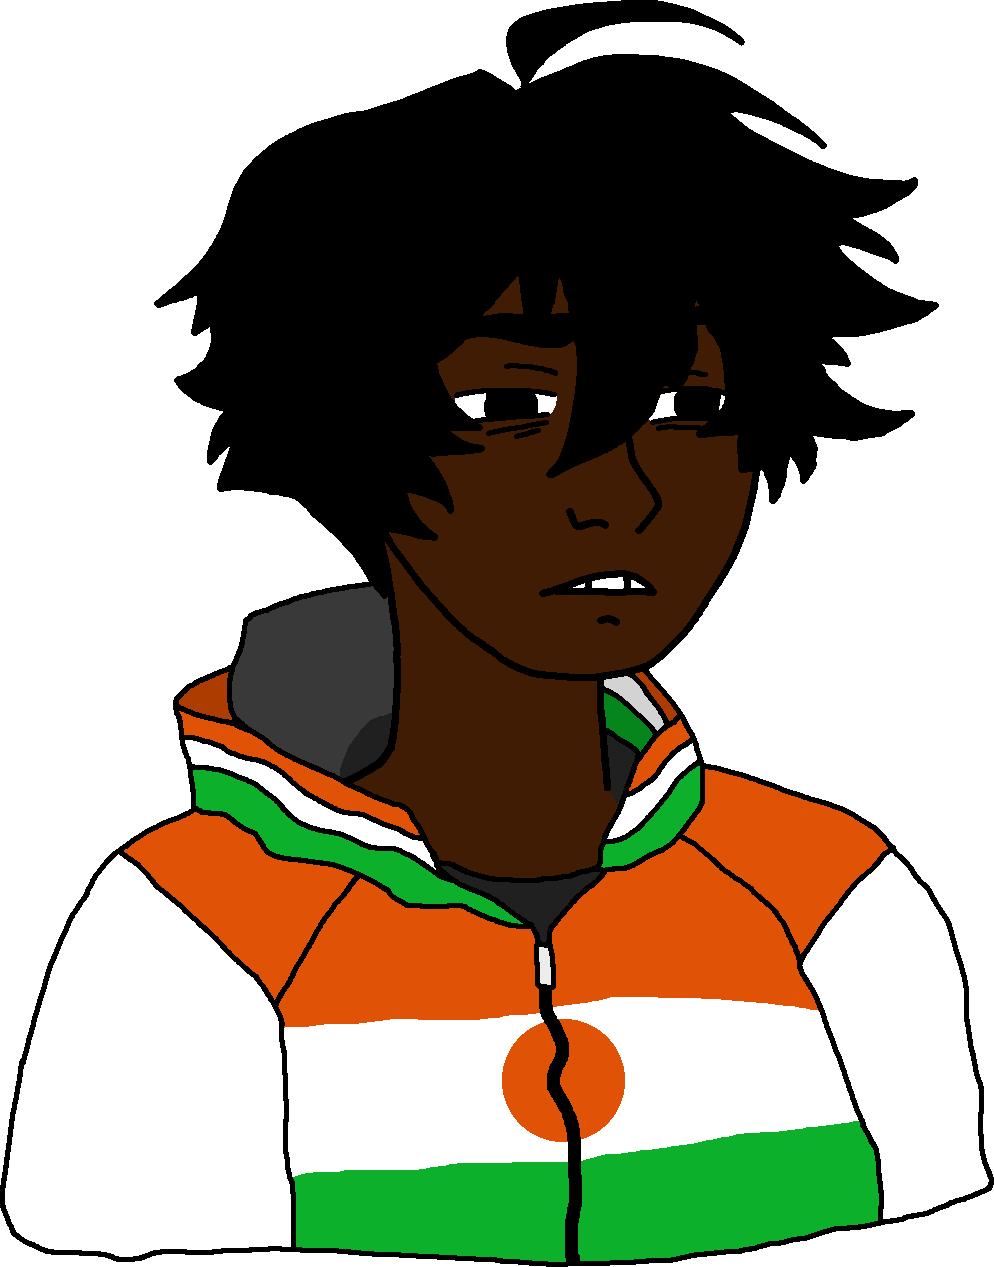
Label: 5_Twinkjak